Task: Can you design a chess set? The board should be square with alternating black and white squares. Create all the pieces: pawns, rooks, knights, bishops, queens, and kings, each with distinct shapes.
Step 1834:
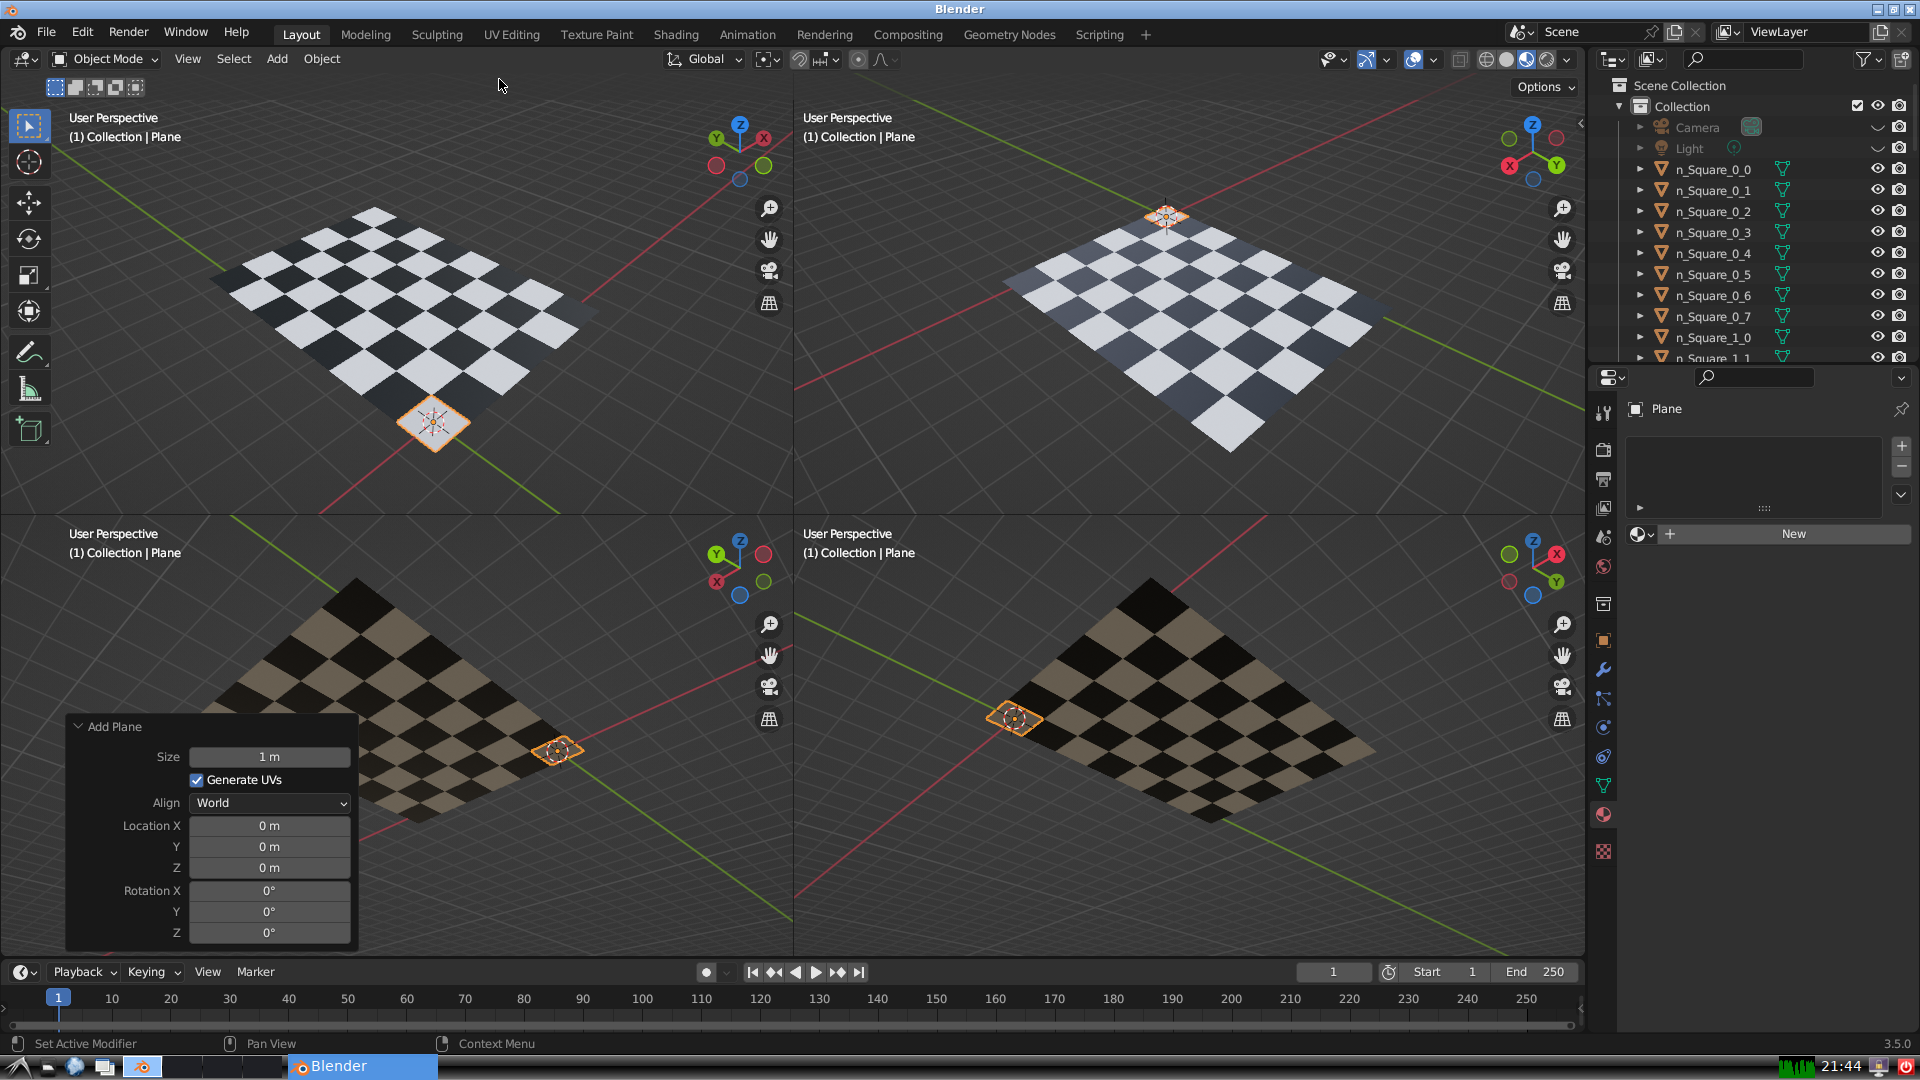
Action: {"mouse_move": [270, 758]}